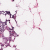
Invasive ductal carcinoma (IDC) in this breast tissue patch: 1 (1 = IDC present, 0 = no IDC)